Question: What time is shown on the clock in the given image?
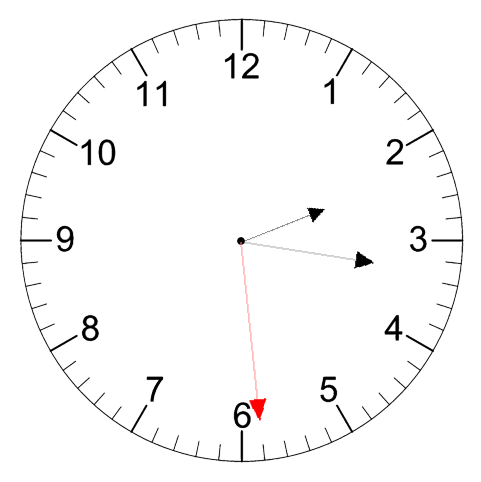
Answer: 02:16:29